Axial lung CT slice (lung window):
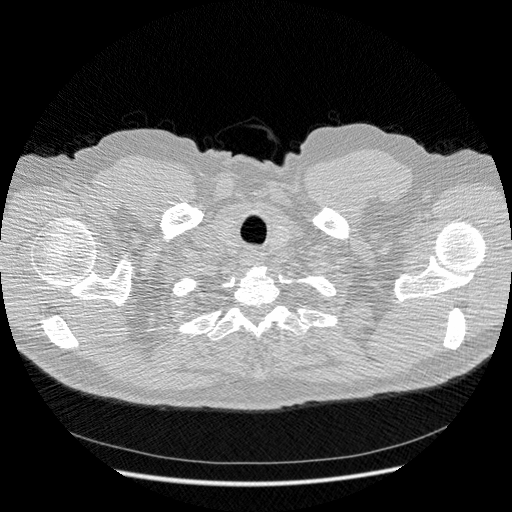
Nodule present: no